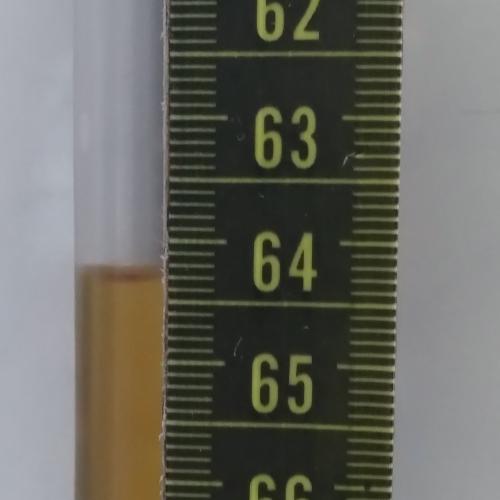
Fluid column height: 64.3 cm